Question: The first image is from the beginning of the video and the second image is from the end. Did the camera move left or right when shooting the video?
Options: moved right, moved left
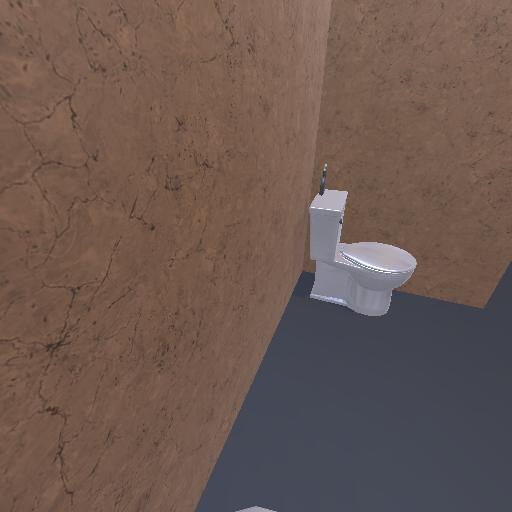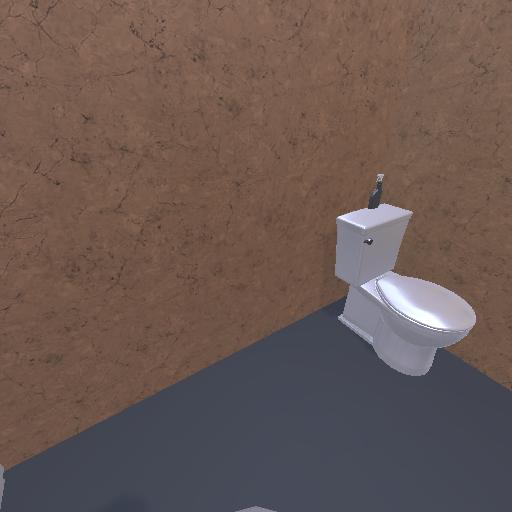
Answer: moved right